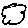
Label: cloud